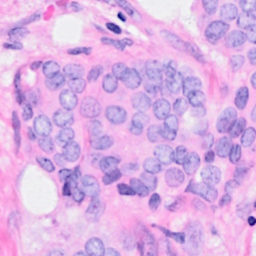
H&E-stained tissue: Breast